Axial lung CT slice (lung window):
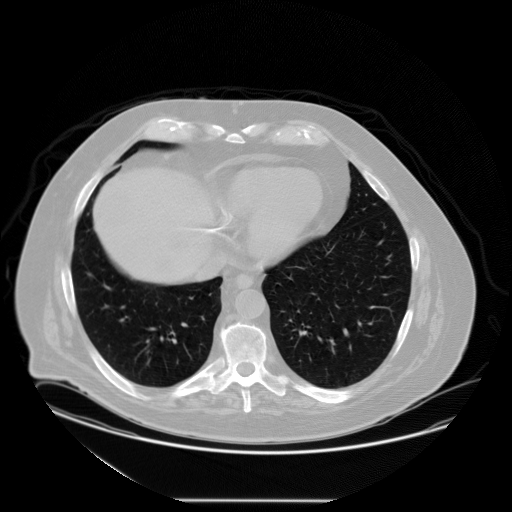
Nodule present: no